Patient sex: M
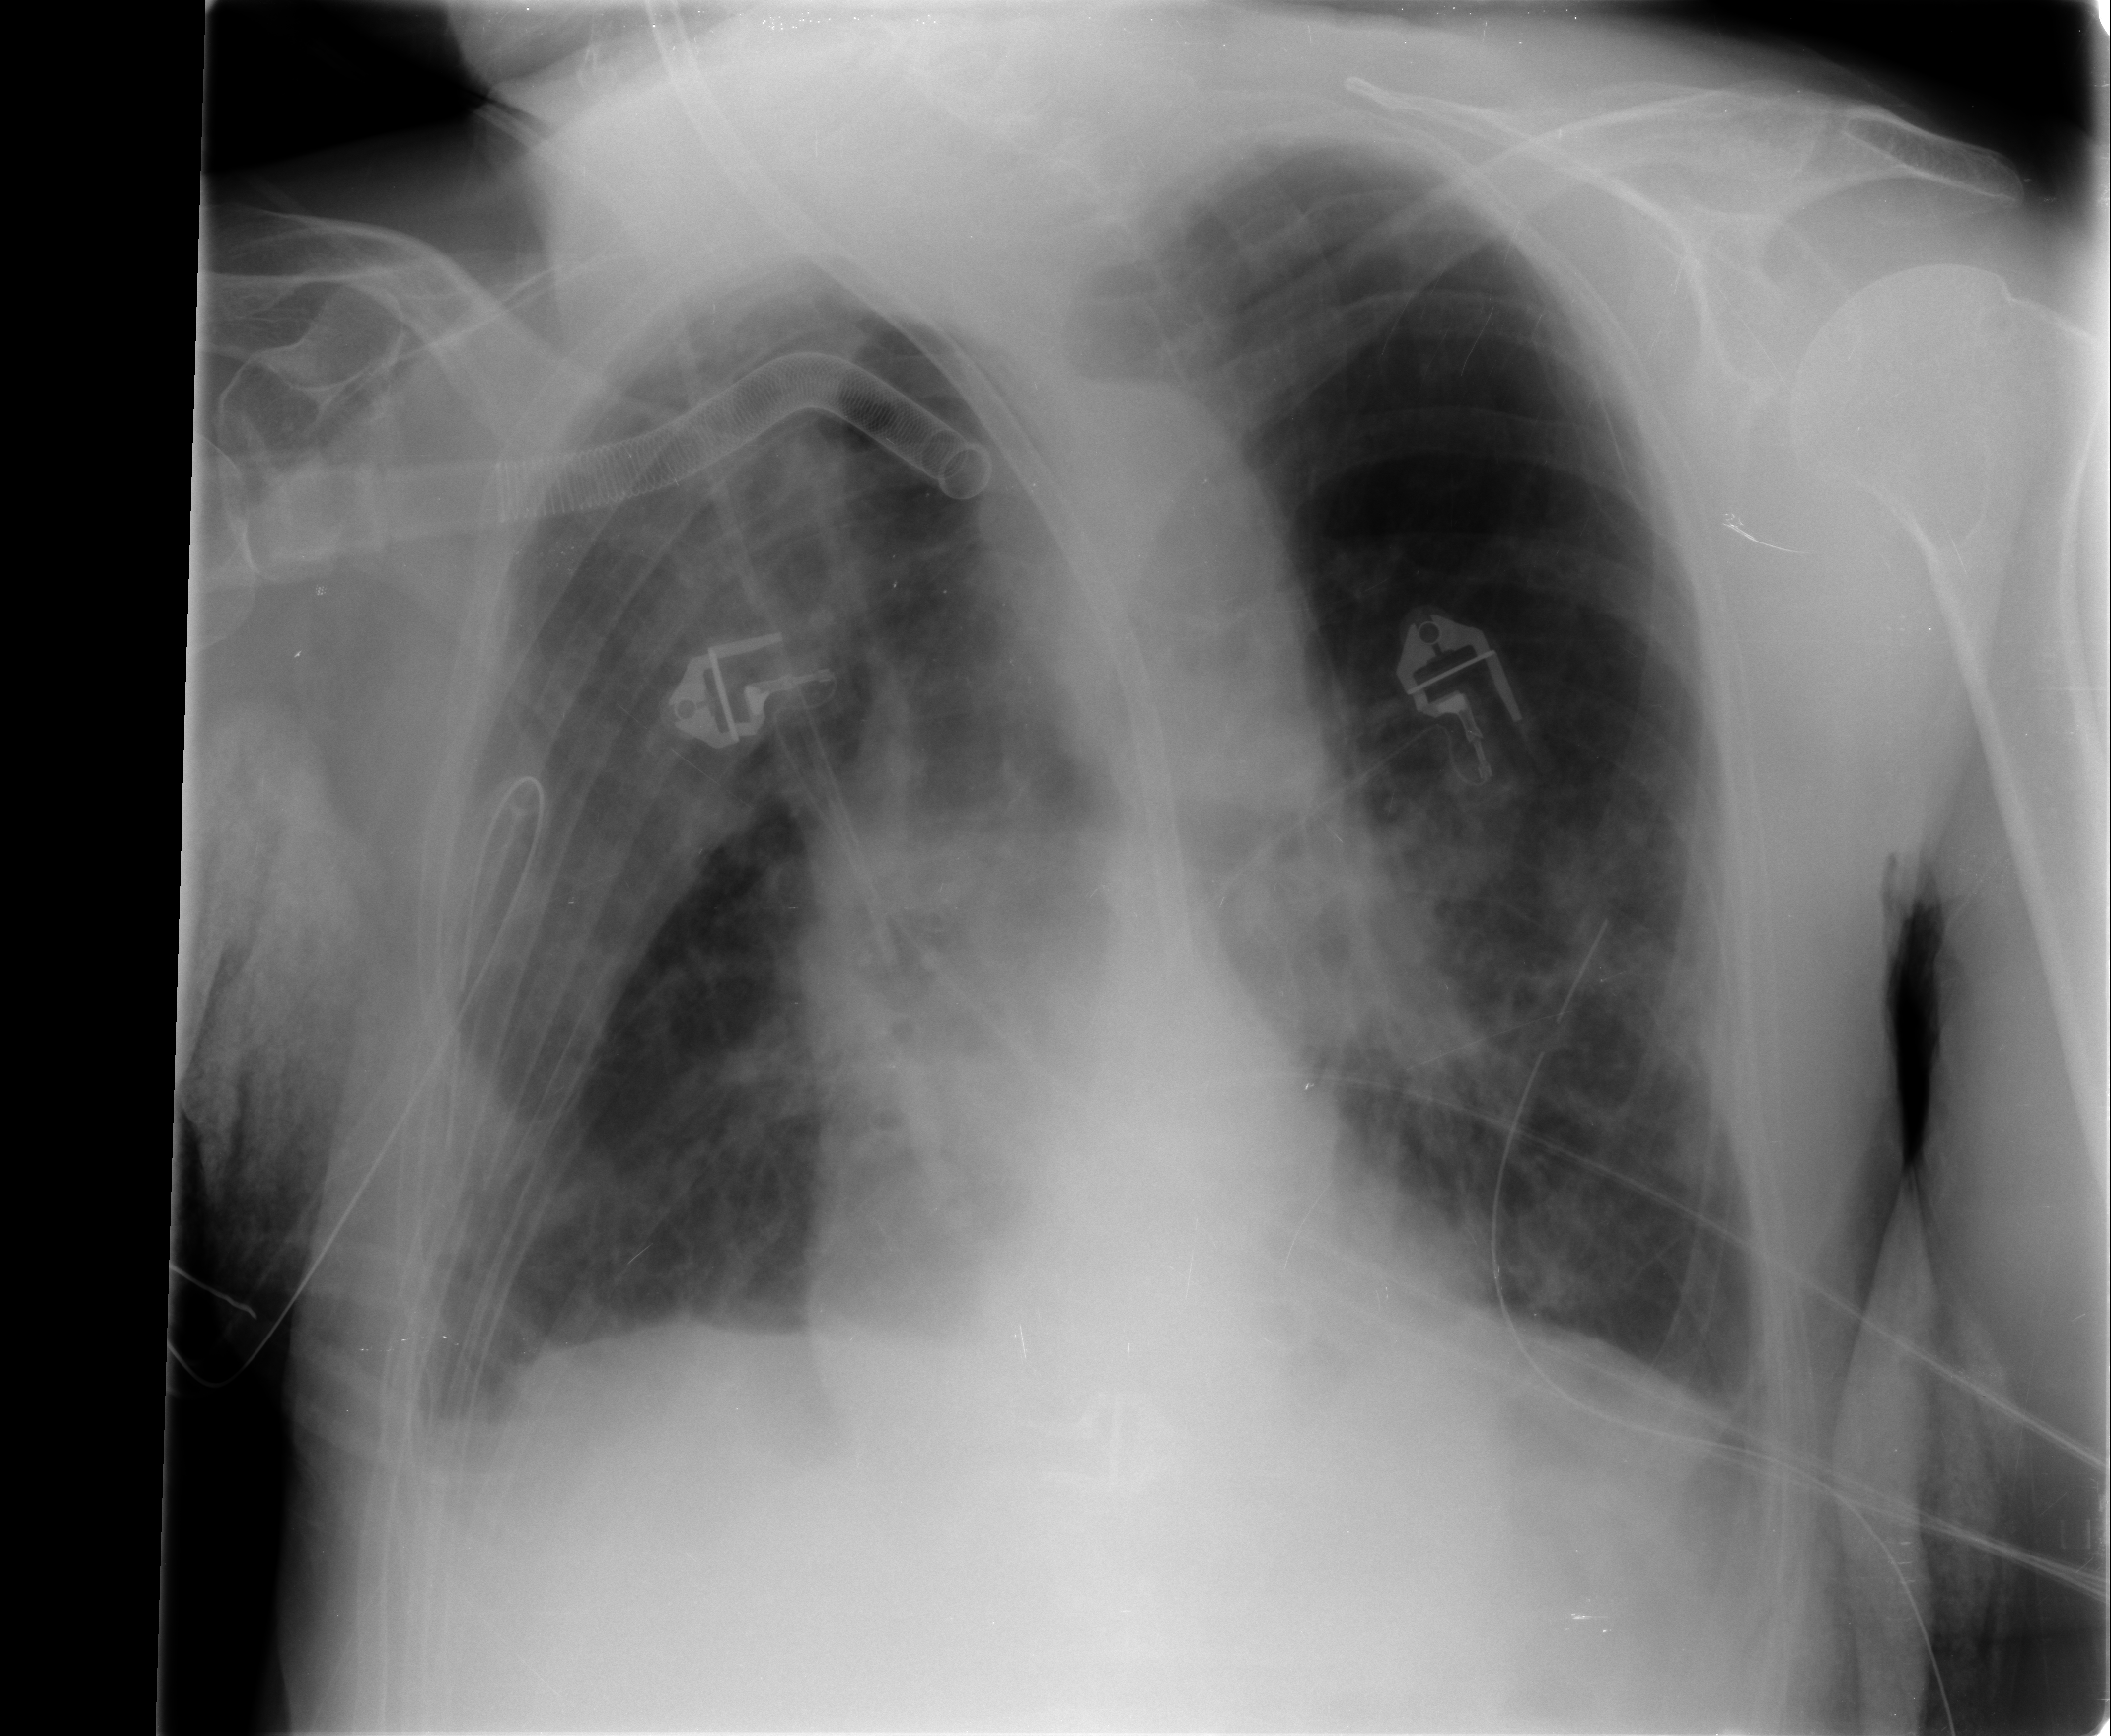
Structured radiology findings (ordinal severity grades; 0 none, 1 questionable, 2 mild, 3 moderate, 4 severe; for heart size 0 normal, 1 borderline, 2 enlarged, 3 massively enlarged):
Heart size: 0
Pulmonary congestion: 1
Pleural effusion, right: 2
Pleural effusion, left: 1
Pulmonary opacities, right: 2
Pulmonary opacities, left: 2
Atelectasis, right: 2
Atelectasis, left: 2